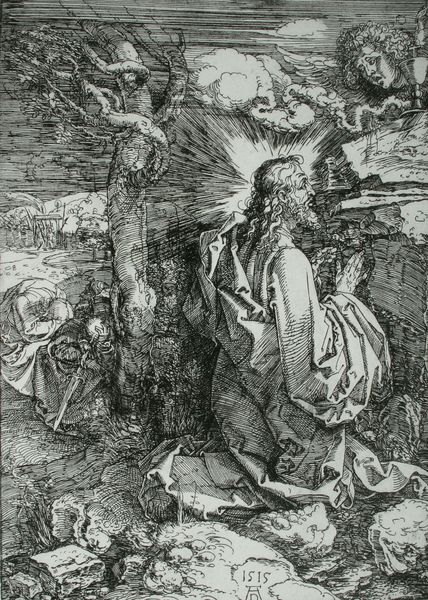
Titel: Christus am Ölberg
Künstler: Albrecht Dürer
Standort: viele Standorte
Institution: Seriendruck
Schlagwörter: baum, dunkel, felsen, flügel, gott, himmel, kopf, mann, schlaf, weiß, wolken, landschaft, äste, grau, haar, hell, hintergrund, licht, profil, schwarz, vordergrund, zeichnung, tuch, weg, wolke, bart, falten, stein, steine, vollbart, ärmel, signatur, ast, wind, zweige, busch, büsche, boden, gewand, haare, kelch, mantel, stoff, renaissance, engel, garten, schrift, schlafen, schlafend, stab, fels, wüste, mauer, grafik, graphik, sturm, wetter, wein, falte, faltenwurf, moses, religion, strahlen, druck, druckgrafik, monogramm, schraffur, radierung, stich, schwarzweiß, schwert, knien, verbergen, bleistift, beten, gebet, schein, heiligenschein, beugen, nimbus, gotisch, christus, jesus, rinde, knieend, kniend, mittelalter, vision, andacht, religiös, erscheinung, bettler, heiliger, dürer, erleuchtung, jünger, kupferstich, blasen, gewandfalten, verkündigung, schutz, zeichung, albrecht, strahlenkranz, passion, renissance, ölberg, strahlennimbus, kreuzweg, schüsselfalten, gethsemane, isis, gezsemanee, schwarzt, schüsselfasten, 1515, gebueckt